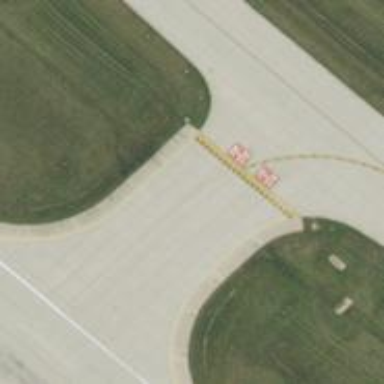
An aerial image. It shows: Image of taxiway at airport.